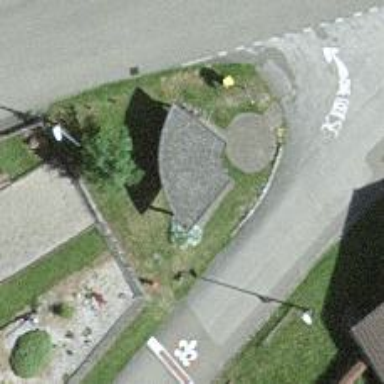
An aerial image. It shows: Shelter for public transport.